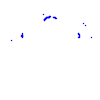
Particle: proton